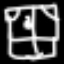
Label: pants